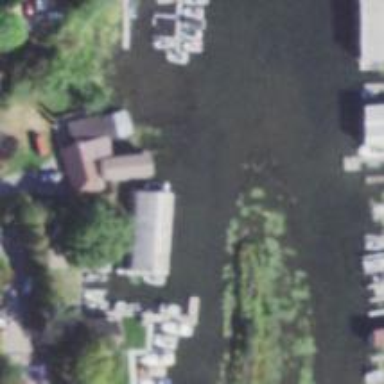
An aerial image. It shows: Dock located along the waterway.